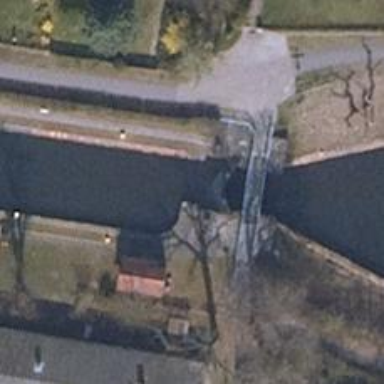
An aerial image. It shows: Lock gate on waterway.